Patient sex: F
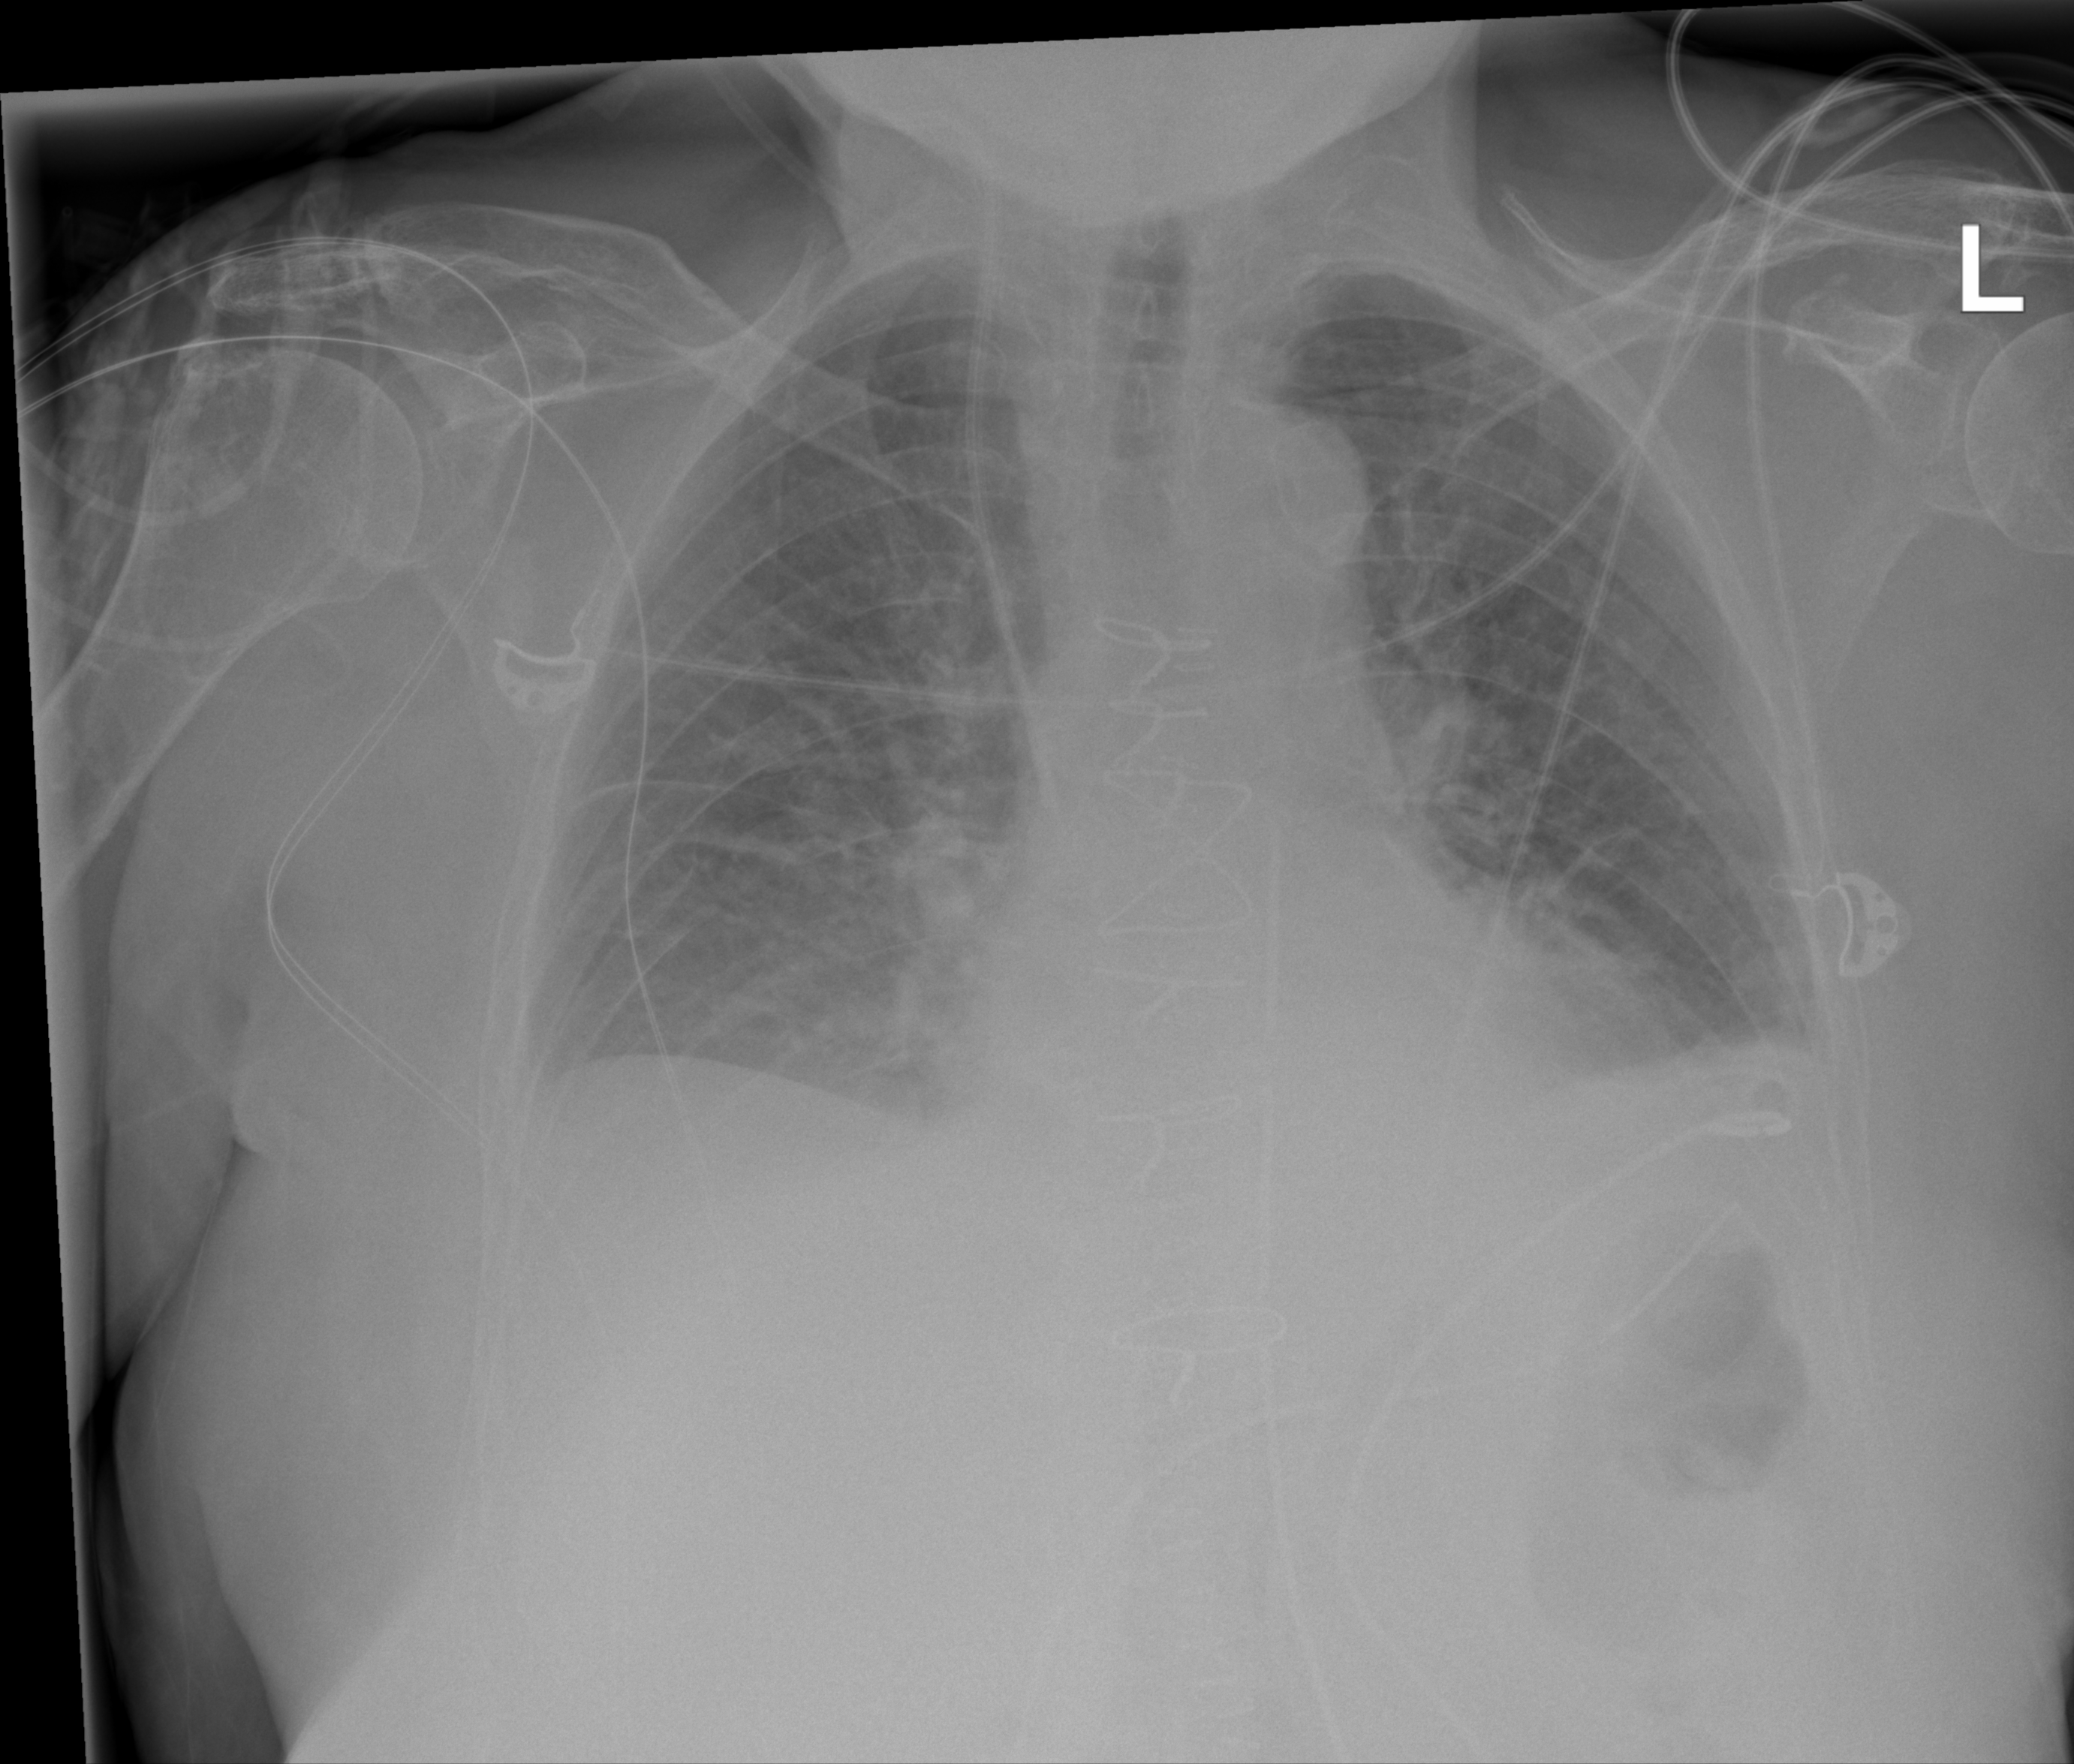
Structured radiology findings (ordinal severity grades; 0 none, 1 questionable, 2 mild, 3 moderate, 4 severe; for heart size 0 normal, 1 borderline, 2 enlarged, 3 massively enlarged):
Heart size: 1
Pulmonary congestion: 0
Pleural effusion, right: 0
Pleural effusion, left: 2
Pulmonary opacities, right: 0
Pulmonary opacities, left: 0
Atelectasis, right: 0
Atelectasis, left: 2